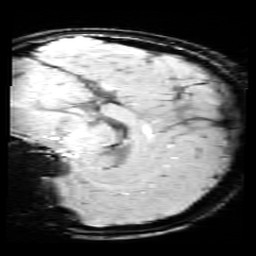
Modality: SWI
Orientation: sagittal
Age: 12
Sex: male
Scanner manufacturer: siemens
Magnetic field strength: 3 T
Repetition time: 0.027 s
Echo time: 0.02 s